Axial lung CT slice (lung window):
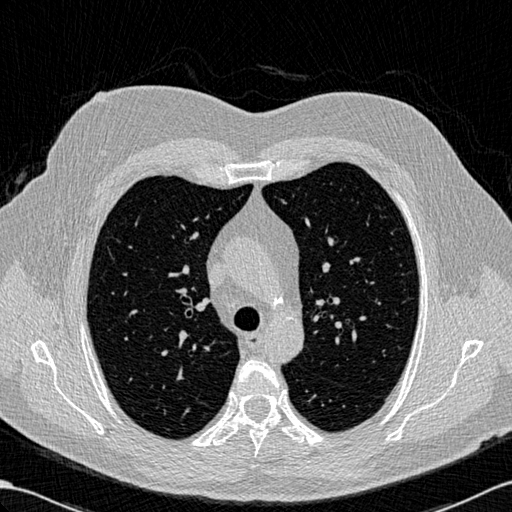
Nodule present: no